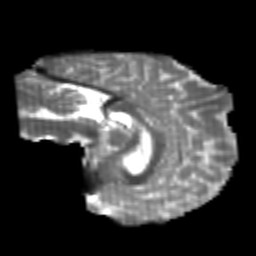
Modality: T2w
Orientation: sagittal
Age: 21
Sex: female
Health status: healthy
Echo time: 0.074 s